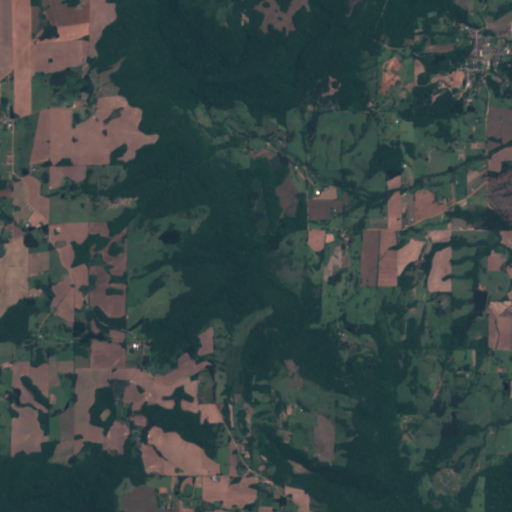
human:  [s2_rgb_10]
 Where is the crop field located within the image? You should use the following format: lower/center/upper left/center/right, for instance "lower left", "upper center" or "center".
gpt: The crop field is located in the lower left of the image.
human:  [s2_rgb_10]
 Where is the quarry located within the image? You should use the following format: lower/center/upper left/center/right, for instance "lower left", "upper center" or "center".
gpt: The quarry is located in the upper right of the image.
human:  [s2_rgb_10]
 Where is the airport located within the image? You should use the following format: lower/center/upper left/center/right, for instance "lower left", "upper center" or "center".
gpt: There is no airport in the image.